【题型】选择题　【知识点】解析几何　【难度】easy
已知$F_1$、$F_2$分别是双曲线$\dfrac{x^2}{a^2}-\dfrac{y^2}{b^2}=1(a,b>0)$的左、右焦点，点$A(x_0,y_0)$是双曲线所在平面内的一个定点，点$P$是该双曲线上的动点，关于$|PF_1|+|PA|$的最小值， 有下列命题：
①使得$|PF_1|+|PA|$取最小值的点$P$有且仅有一个：
②当$x_0>0$时，$|PF_1|+|PA|$的最小值为$|AF_1|$：
③当$x_0<0$时，$|PF_1|+|PA|$的最小值为$|AF_2|-2a$：
④当$0<\dfrac{x_0^2}{a^2}-\dfrac{y_0^2}{b^2}<1$且$x_0>0$时，$|PF_1|+|PA|$的最小值为$|AF_2|+2a$；
⑤当$\dfrac{x_0^2}{a^2}-\dfrac{y_0^2}{b^2}>1$且$x_0<0$时，$|PF_1|+|PA|$的最小值为$|AF_2|-2a$．
其中真命题的个数是（ ）
A．1个 \qquad B．2个 \qquad C．3个 \qquad D．4个

\vspace{0.2cm}
【解答】

\noindent \textbf{【答案】} B

\vspace{0.2cm}
\noindent \textbf{【分析】} 作出图像，结合双曲线的定义及三角形三边的性质，通过图像逐项判断即可.

\vspace{0.2cm}
\noindent \textbf{【详解】} ①如图所示：

\vspace{0.2cm}
\noindent 显然$|PF_1|+|PA|\geq|AF_1|$，此时最小值为$|AF_1|$，而满足条件的$P$有两个，故①错误；
②当$P$、$A$、$F_1$不共线时，则一定会构成$\triangle PAF_1$，则$|PF_1|+|PA|>|AF_1|$，当$P$、$A$、$F_1$共线时，存在$P$，使得$|PF_1|+|PA|=|AF_1|$，故此时最小值为$|AF_1|$，故②正确；
③如图所示：

\vspace{0.2cm}
\noindent 此时$|PF_1|+|PA|$的最小值为$|AF_1|\neq|AF_2|-2a$，故③错误；
④由②可知，此时最小值为$|AF_1|\neq|AF_2|+2a$，故④错误；
⑤如图所示：

\vspace{0.2cm}
\noindent 此时$|PF_1|+|PA|=|PF_2|-2a+|PA|\geq|AF_2|-2a$，故⑤正确；
故选：B

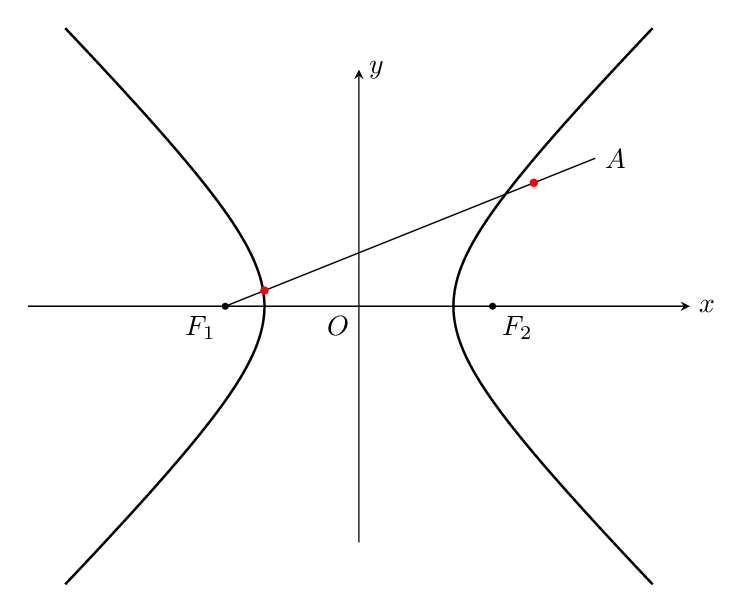
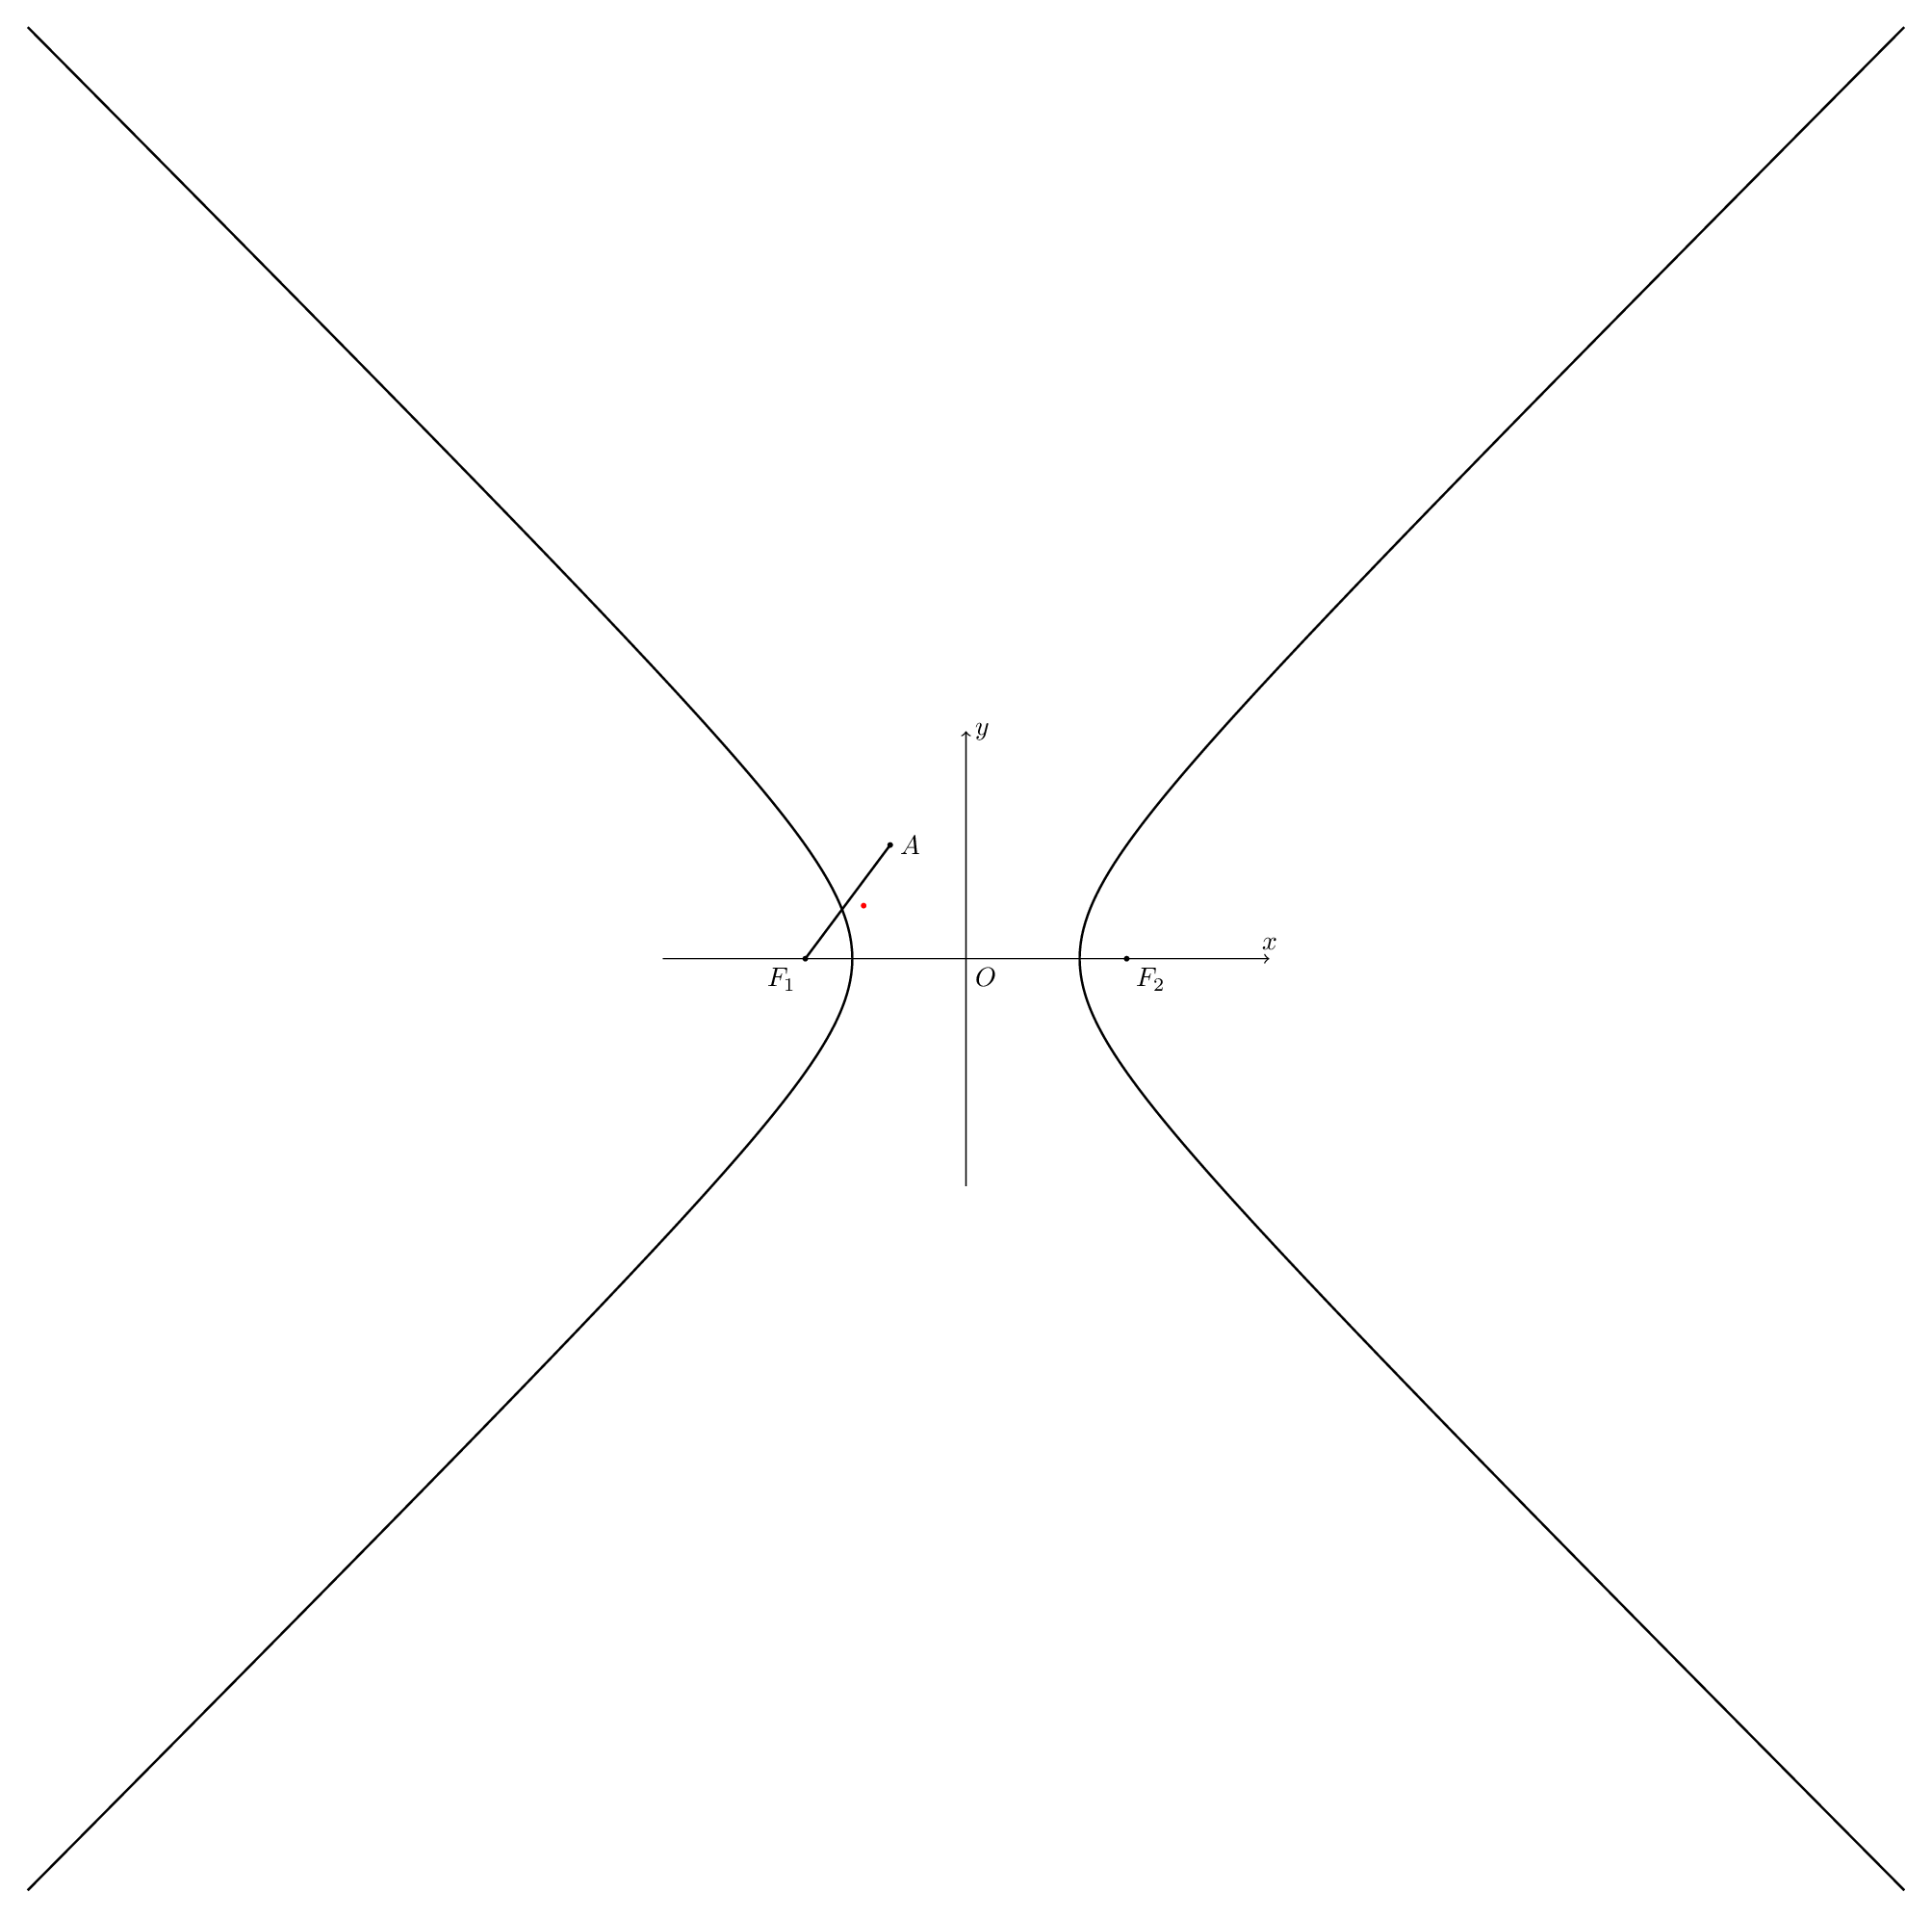
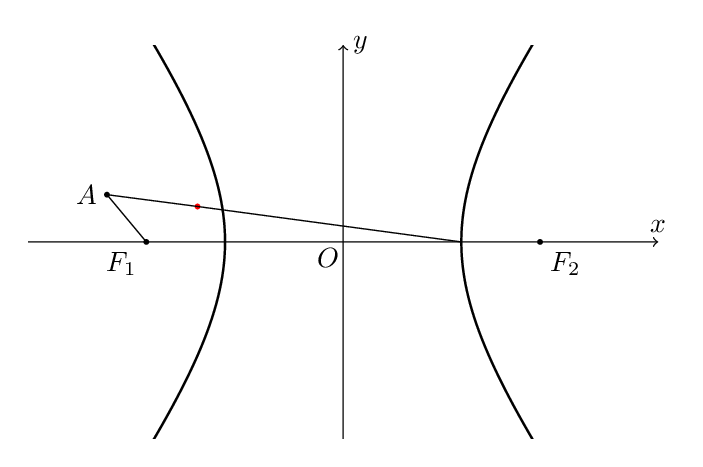